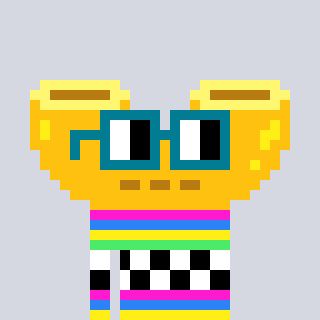
a pixel art character with square dark green glasses, a macaroni-shaped head and a computerblue-colored body on a cool background